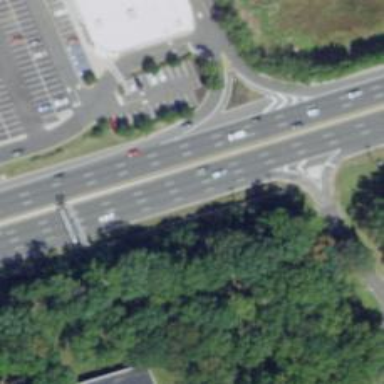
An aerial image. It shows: This image shows trunk highway that functions as expressway.